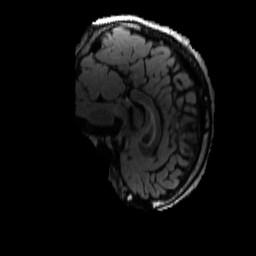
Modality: FLAIR
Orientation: sagittal
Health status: ill
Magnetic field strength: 3 T